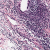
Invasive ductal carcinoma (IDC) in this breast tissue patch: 0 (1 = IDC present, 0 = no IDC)